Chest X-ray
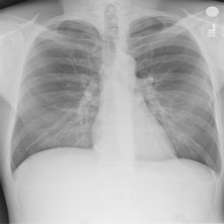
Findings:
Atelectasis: negative
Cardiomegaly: negative
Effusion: negative
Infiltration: negative
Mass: negative
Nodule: negative
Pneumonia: negative
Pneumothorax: negative
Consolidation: negative
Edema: negative
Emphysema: negative
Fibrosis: negative
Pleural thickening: negative
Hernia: negative